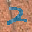
Label: 2